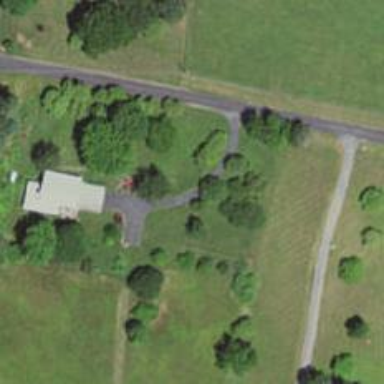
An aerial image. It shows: Driveway leading to service road.